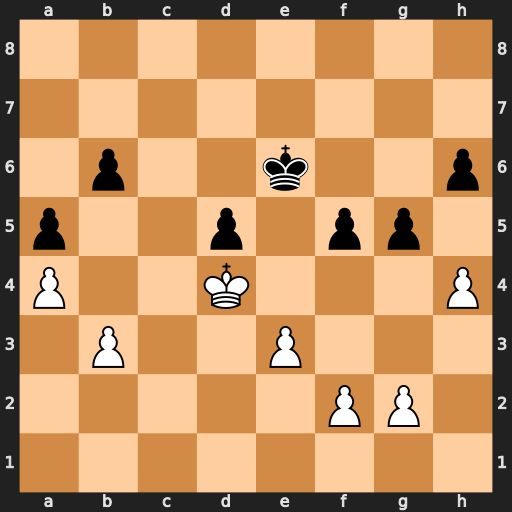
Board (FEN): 8/8/1p2k2p/p2p1pp1/P2K3P/1P2P3/5PP1/8
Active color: w
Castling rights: -
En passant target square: -
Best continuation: hxg5 hxg5 f3 f4 e4 dxe4 Kxe4